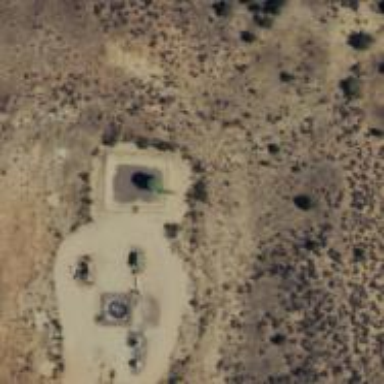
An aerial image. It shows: Storage tank with man-made structure.